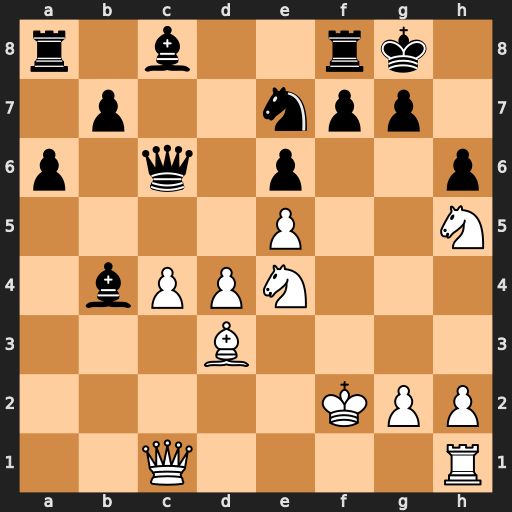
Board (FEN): r1b2rk1/1p2npp1/p1q1p2p/4P2N/1bPPN3/3B4/5KPP/2Q4R
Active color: w
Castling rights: -
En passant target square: -
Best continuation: Nef6+ Kh8 Nxg7